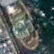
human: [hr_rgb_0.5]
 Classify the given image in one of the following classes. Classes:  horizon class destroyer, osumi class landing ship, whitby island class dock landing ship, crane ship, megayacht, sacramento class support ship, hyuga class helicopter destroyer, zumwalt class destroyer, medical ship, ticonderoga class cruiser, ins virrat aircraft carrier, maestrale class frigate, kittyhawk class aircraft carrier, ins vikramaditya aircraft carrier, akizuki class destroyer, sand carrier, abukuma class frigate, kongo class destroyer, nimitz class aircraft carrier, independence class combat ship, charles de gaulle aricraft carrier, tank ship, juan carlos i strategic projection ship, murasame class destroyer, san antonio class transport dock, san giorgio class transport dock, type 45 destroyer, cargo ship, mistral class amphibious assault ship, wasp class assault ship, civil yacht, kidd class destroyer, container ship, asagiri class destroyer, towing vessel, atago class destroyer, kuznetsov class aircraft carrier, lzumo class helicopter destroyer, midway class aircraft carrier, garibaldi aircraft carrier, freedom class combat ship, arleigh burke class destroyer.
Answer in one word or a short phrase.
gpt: Towing vessel